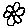
Label: flower